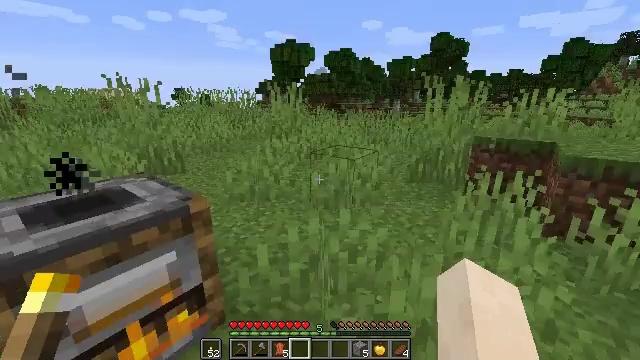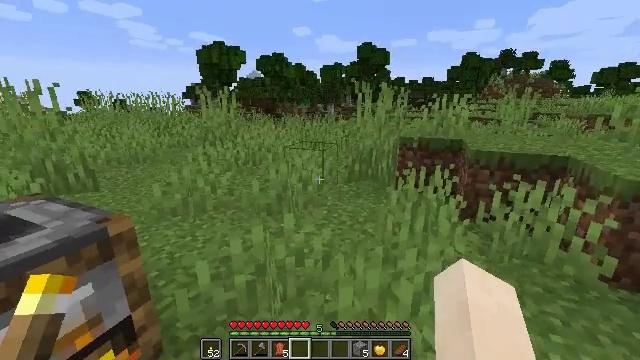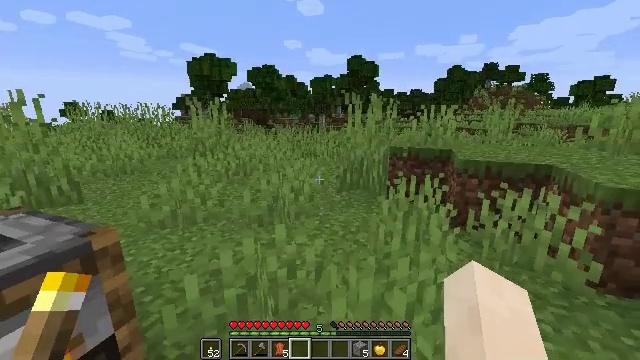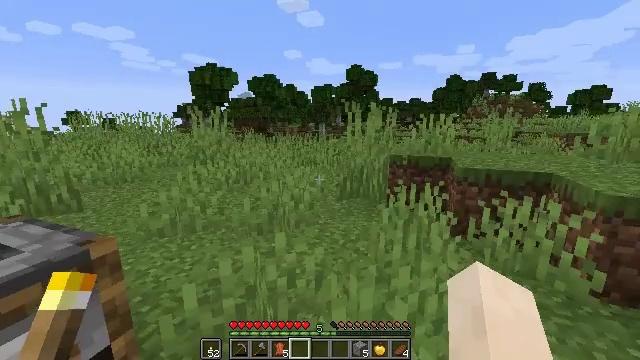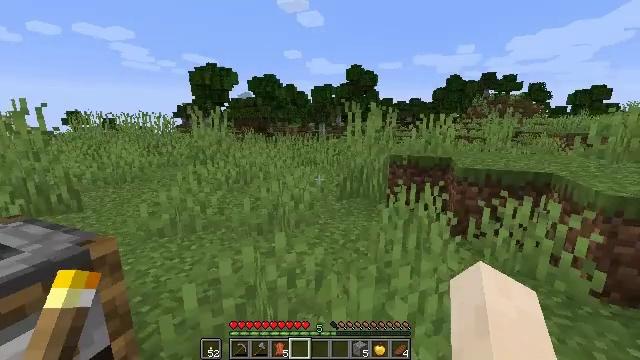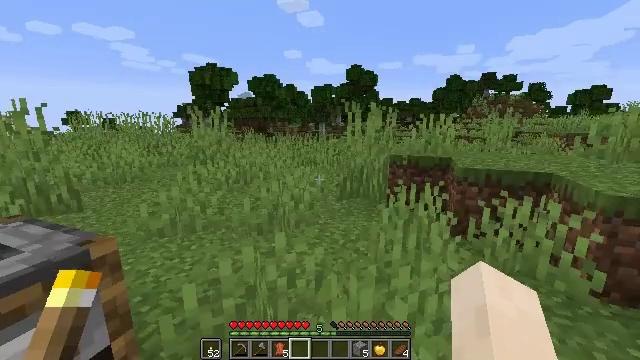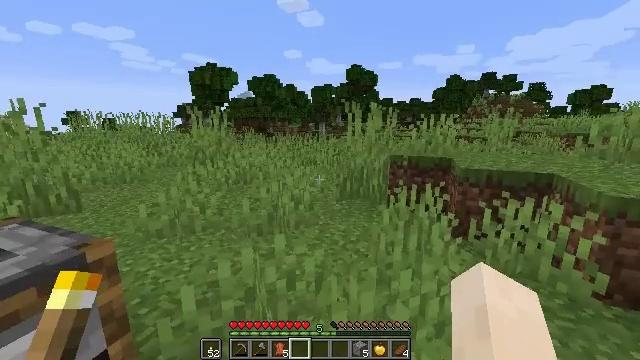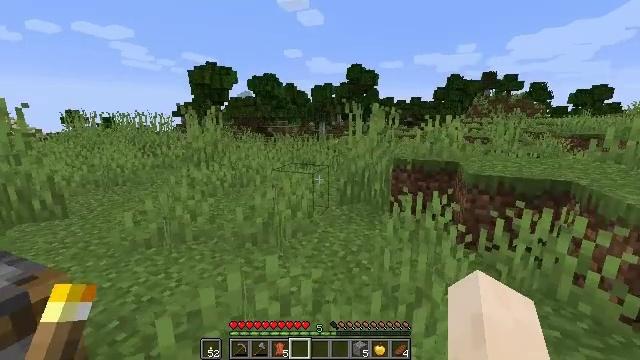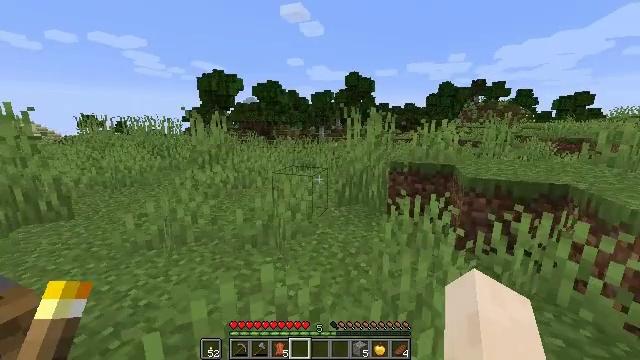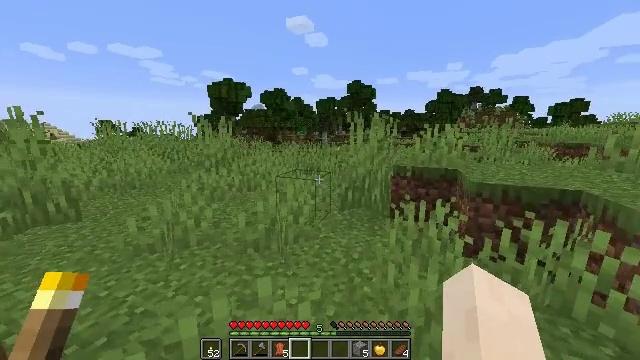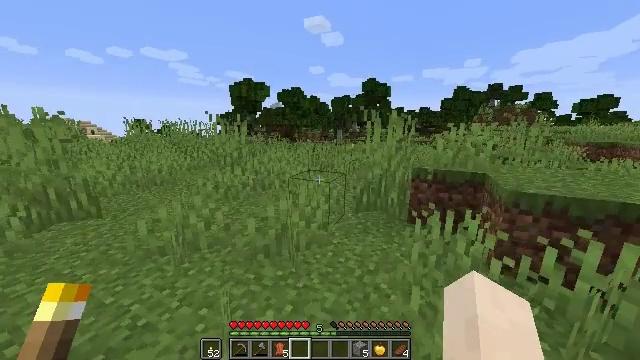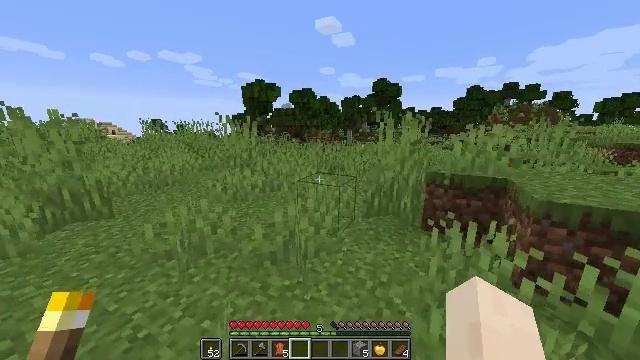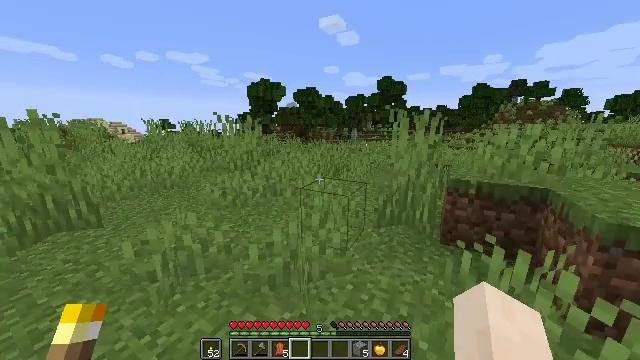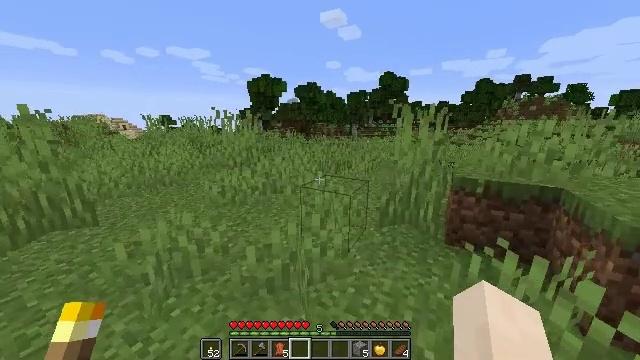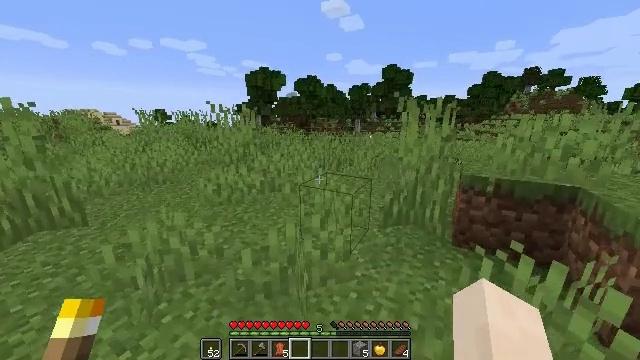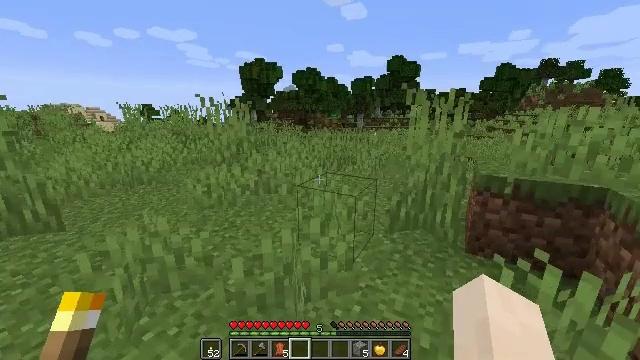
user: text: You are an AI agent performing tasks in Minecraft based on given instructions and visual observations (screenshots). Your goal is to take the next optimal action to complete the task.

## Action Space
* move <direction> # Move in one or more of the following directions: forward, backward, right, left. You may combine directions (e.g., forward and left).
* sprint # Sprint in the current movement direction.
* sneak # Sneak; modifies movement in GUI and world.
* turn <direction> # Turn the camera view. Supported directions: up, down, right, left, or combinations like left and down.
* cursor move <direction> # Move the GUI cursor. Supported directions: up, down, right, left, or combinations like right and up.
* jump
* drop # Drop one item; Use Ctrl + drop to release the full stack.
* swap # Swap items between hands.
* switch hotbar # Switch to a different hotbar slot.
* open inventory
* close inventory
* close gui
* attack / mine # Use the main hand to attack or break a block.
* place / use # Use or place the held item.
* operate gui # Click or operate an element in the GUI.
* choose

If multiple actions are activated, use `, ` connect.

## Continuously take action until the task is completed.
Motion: motion action
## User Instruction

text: Drop gravel.
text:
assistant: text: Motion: turn right
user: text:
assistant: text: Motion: turn right and up
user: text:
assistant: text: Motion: turn up
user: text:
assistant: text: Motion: no_op
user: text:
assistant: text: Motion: no_op
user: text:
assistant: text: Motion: move forward
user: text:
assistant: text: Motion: move forward, sprint
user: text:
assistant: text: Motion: move forward, sprint
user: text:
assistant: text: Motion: move forward, sprint
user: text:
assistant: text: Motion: move forward, sprint, turn left
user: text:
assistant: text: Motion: move forward, sprint, turn left
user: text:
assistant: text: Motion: move forward, sprint, turn left
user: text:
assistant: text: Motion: turn down
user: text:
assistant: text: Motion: no_op
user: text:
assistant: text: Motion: no_op
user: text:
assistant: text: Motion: no_op
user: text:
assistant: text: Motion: no_op
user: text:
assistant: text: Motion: no_op
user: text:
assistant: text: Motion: move left
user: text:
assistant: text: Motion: move left
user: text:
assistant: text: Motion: move forward and move left
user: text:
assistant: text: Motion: move forward and move left
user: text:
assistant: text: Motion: move forward and move left, turn right and down
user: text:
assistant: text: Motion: move left, turn right and down
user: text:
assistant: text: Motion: turn right and down
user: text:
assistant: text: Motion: turn right
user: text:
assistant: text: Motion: no_op
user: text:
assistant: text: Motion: no_op
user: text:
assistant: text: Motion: no_op
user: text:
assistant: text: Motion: no_op